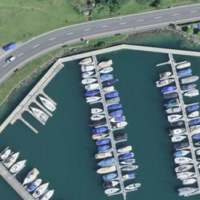
EUNIS habitat code: 14
Species observed at this site:
Aythya fuligula
Perca fluviatilis